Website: slack
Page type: payment
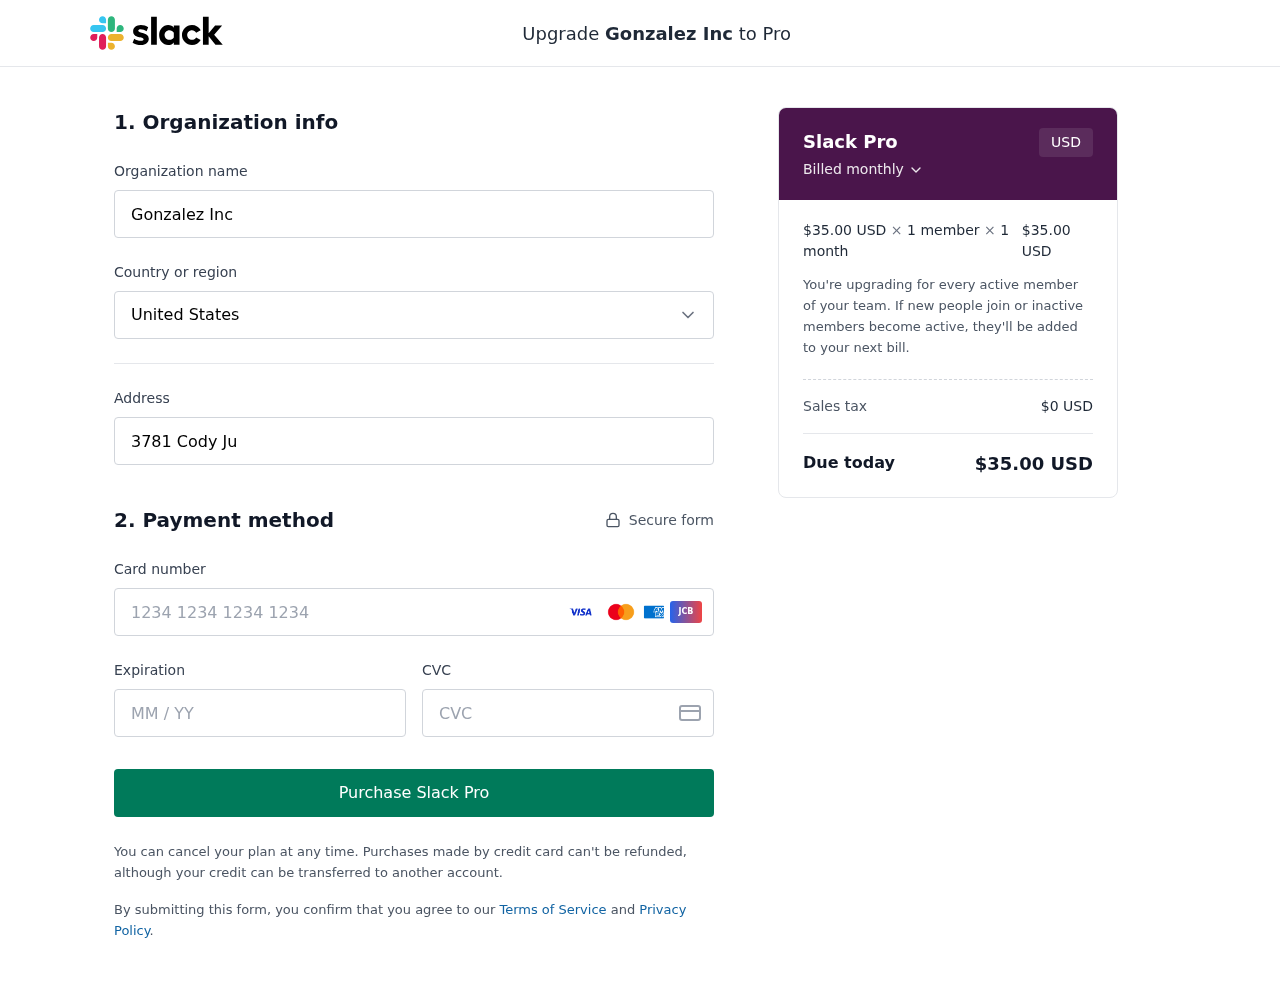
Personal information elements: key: PII_CARD_CVV
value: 2336
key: PII_CARD_EXPIRY
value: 06/30
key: PII_CARD_NUMBER
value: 3706 9762 0458 351
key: PII_COMPANY
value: Gonzalez Inc
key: PII_COUNTRY
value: United States
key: PII_STREET
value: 3781 Cody Junction Suite 277
Product elements: key: PRODUCT1_PRICE
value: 35
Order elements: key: ORDER_SUBTOTAL
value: $35.00 USD
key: ORDER_TAX
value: $0 USD
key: ORDER_TOTAL
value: $35.00 USD